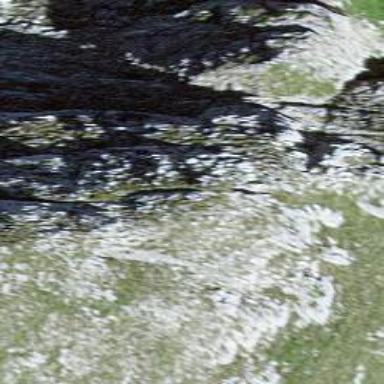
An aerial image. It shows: Arete in nature.